Field crop: tomato
Growth stage: 1
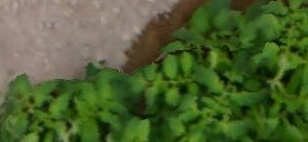
Species: tomato